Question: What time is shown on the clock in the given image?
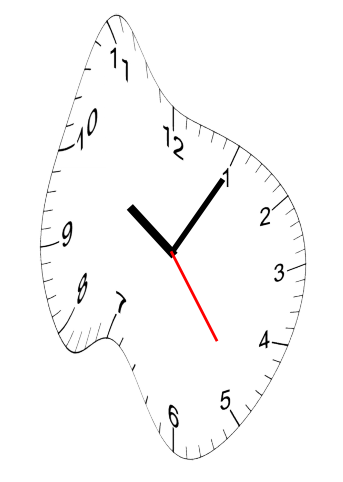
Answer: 10:05:24